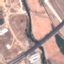
Land use / land cover class: Highway